Brain MRI study timepoint: followup_recurrence
T1CE (contrast-enhanced T1) slice:
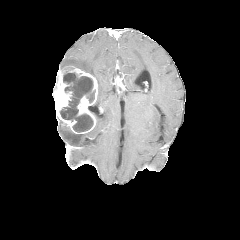
T2-FLAIR slice:
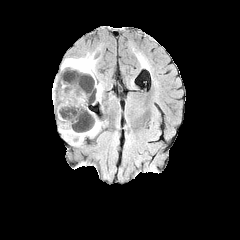